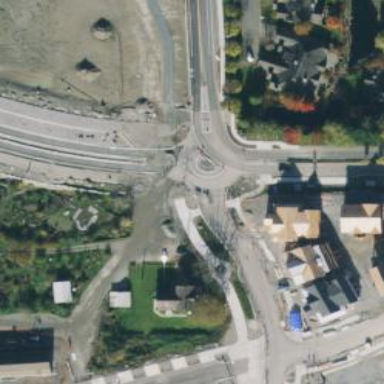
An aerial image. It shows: Tertiary road leading to roundabout junction.